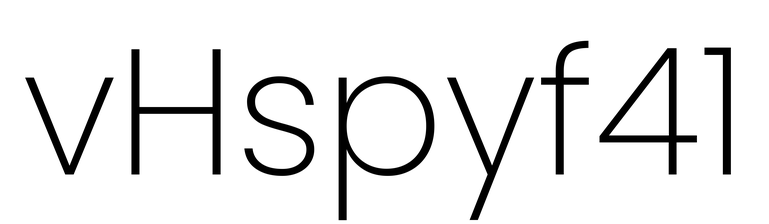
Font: Poppins-ExtraLight